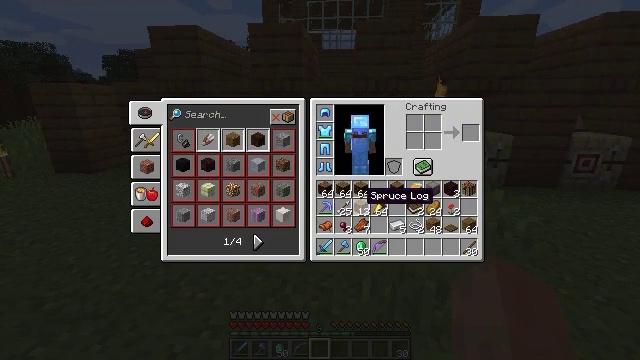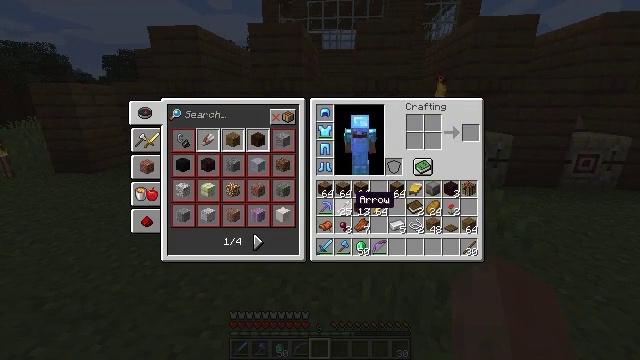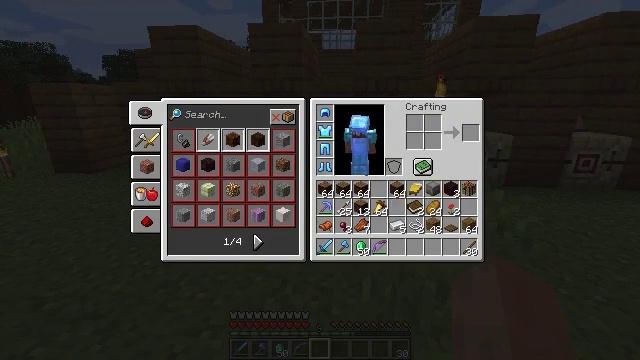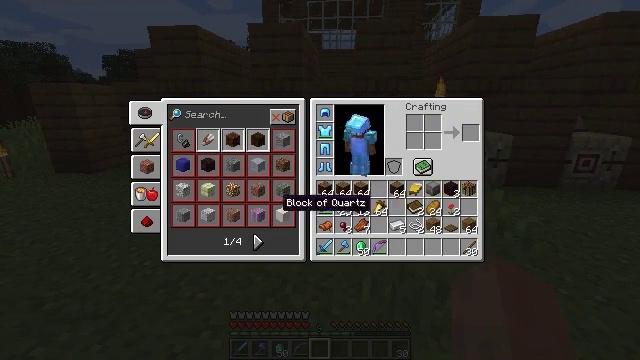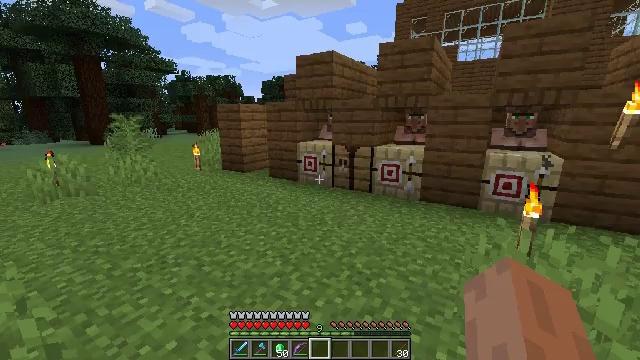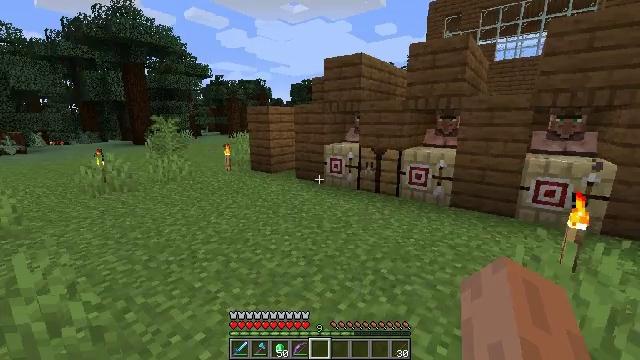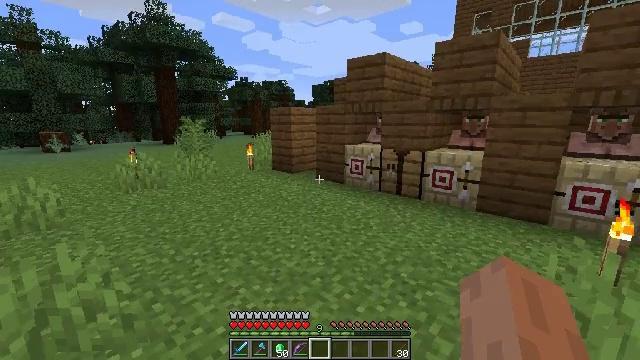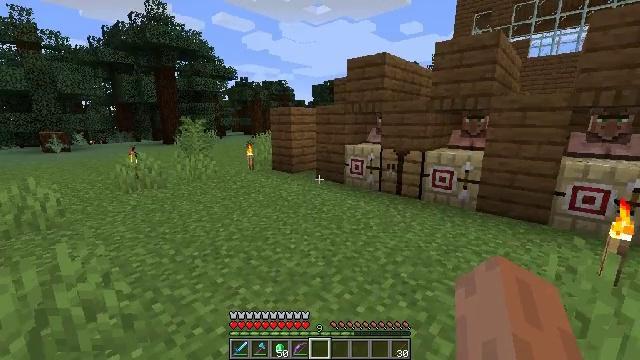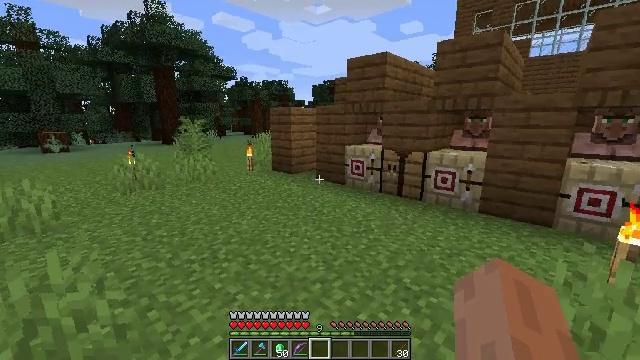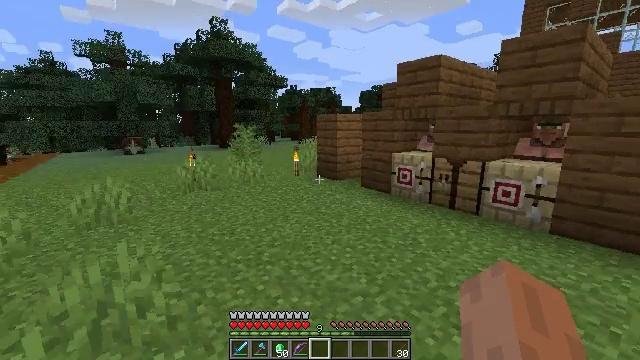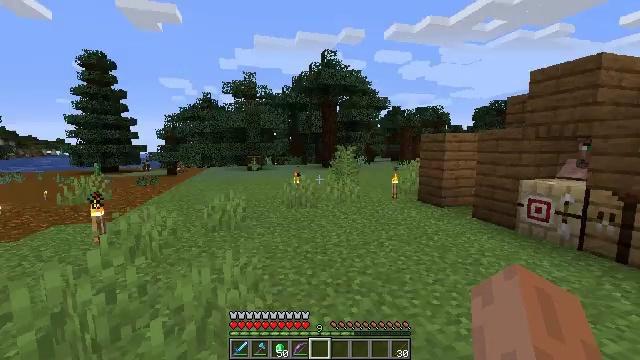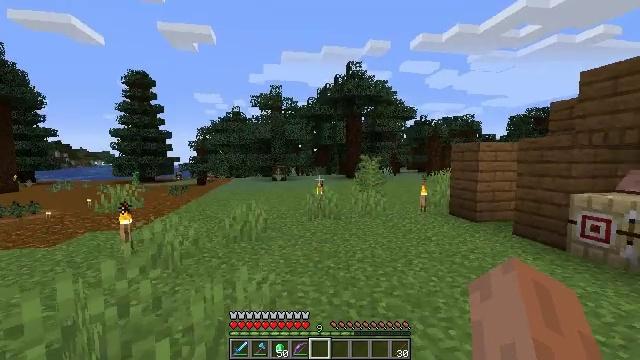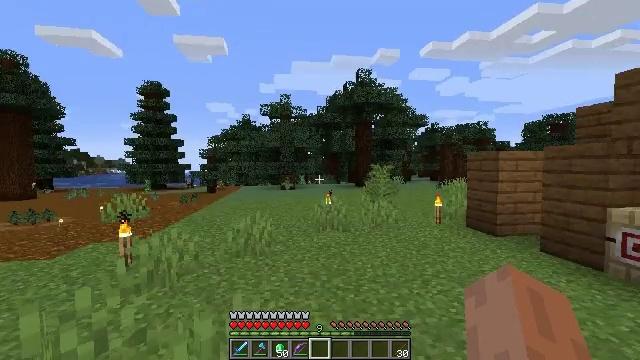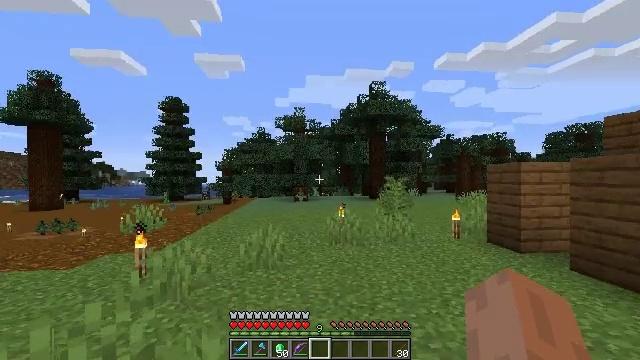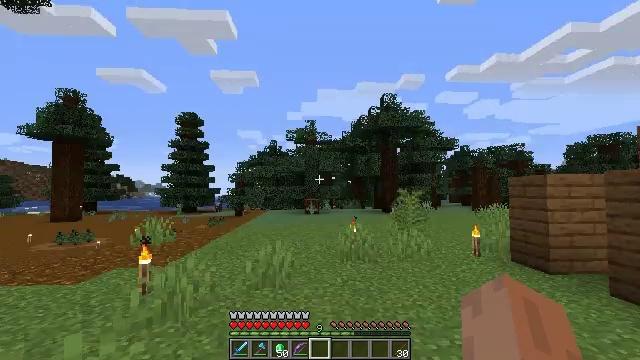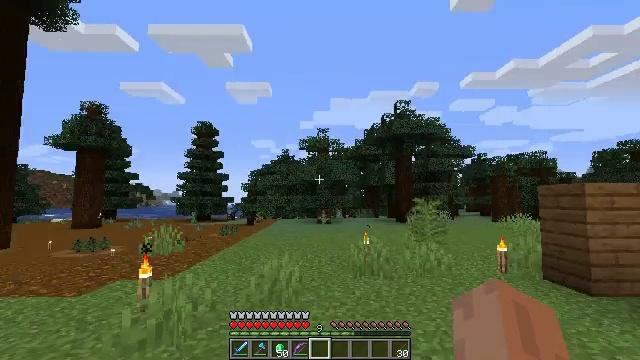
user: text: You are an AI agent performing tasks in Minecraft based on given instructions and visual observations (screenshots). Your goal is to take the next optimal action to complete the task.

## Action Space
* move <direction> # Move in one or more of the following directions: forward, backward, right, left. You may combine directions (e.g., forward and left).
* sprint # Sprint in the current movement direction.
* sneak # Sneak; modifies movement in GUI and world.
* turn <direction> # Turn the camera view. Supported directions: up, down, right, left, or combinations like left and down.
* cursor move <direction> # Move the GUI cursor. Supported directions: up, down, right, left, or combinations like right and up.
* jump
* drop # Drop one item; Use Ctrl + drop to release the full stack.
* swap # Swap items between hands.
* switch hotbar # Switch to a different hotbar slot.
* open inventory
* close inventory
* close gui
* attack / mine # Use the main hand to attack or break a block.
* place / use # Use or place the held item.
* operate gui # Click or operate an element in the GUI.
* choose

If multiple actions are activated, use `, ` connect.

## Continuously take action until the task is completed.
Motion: motion action
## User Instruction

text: Drop a spider eye.
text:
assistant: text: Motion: cursor move left
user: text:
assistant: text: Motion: cursor move left
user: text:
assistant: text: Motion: cursor move left
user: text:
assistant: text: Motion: cursor move left and up, close inventory
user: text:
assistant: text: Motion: turn left, close inventory
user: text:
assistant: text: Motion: turn left, close inventory
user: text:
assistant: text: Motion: no_op
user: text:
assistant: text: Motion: move forward
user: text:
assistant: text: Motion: move forward, turn left and up
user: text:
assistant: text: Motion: move forward, turn left and up
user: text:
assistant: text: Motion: move forward, turn left and up
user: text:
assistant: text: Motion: move forward, turn left and up
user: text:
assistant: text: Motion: move forward, turn left and up
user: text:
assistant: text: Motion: move forward, turn left and up
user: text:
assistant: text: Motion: move forward, turn left and up
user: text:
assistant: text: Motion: move forward, open inventory
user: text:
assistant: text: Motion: move forward, open inventory
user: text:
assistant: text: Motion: cursor move down, open inventory
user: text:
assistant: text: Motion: cursor move right and down, open inventory
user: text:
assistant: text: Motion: cursor move right and down
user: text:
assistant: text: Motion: no_op
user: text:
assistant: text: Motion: no_op
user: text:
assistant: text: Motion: no_op
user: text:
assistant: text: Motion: no_op
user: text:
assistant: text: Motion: no_op
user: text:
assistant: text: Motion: no_op
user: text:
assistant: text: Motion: no_op
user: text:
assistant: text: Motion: sprint
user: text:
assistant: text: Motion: sprint
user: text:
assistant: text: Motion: sprint